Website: lowes
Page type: cart
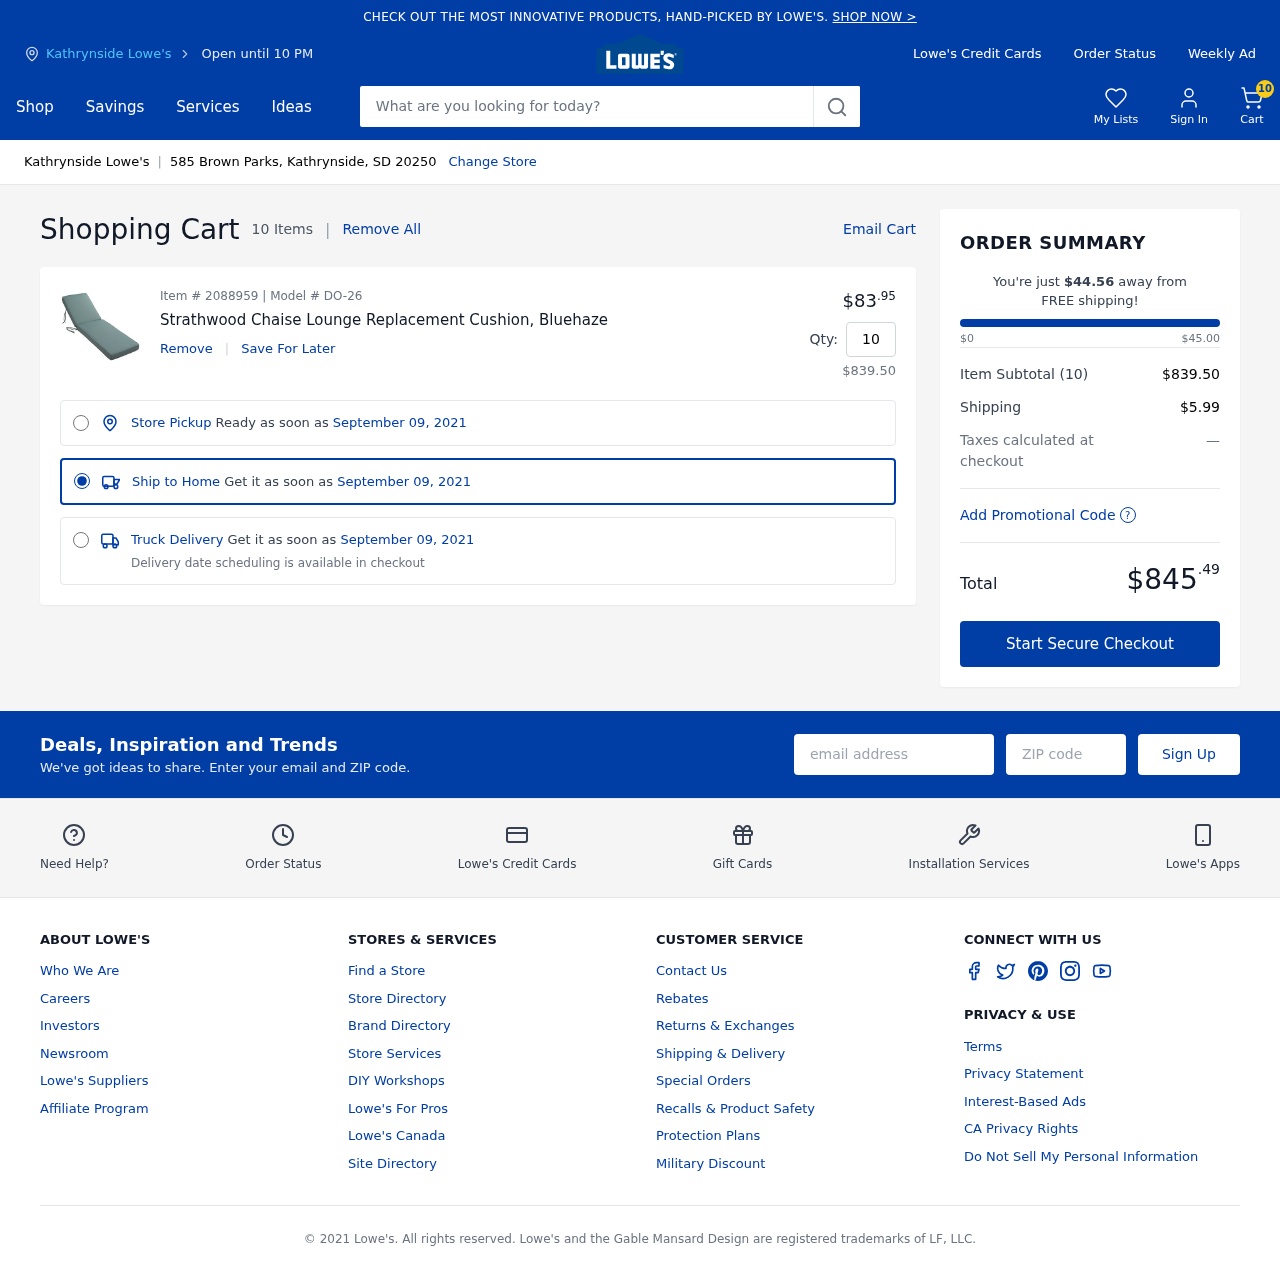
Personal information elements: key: PII_CITY
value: Kathrynside Lowe's
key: PII_EMAIL
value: rbell@hotmail.com
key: PII_POSTCODE
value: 20250
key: PII_STREET
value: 585 Brown Parks
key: PII_CITY_STATE_ZIP
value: Kathrynside, SD 20250
Product elements: key: PRODUCT1_NAME
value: Strathwood Chaise Lounge Replacement Cushion, Bluehaze
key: PRODUCT1_PRICE
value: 83.95
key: PRODUCT1_QUANTITY
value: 10
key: PRODUCT1_SUBTOTAL
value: $839.50
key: PRODUCT_ITEM_NUMBER
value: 2088959
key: PRODUCT_MODEL_NUMBER
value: DO-26
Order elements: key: ORDER_NUM_ITEMS
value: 10
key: ORDER_NUM_ITEMS
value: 10 Items
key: ORDER_DELIVERY_DATE
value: September 09, 2021
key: ORDER_SUBTOTAL
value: $839.50
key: ORDER_SHIPPING_COST
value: $5.99
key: ORDER_TOTAL
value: $845.49
Search elements: key: HEADER_SEARCH
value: What are you looking for today?